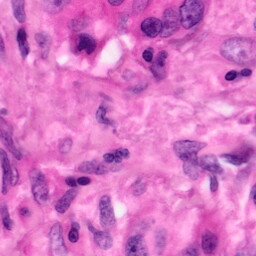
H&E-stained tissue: Pancreatic